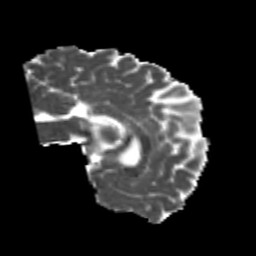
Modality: MD
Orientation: sagittal
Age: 20
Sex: male
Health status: healthy
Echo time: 0.074 s